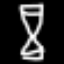
Label: hourglass